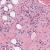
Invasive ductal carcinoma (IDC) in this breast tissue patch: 0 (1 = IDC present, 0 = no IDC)